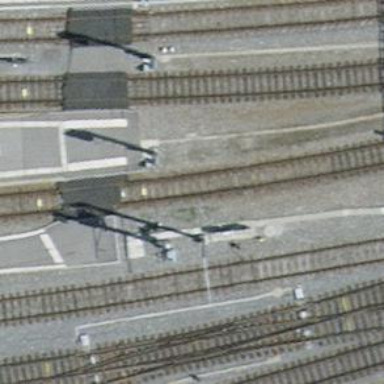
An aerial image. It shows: Railway signal.